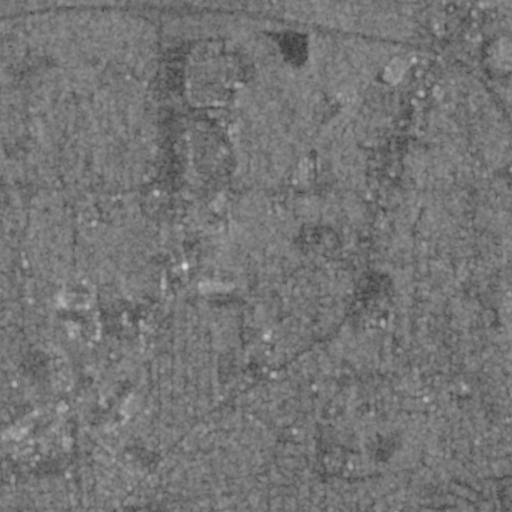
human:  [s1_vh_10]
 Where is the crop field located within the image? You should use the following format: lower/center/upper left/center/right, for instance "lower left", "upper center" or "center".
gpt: The crop field is located in the upper right of the image.
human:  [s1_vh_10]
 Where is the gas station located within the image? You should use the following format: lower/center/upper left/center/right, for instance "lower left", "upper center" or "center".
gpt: The gas station is located in the upper right of the image.
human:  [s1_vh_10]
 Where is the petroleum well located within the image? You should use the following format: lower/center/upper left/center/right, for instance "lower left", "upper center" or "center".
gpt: The petroleum well is located in the upper right of the image.
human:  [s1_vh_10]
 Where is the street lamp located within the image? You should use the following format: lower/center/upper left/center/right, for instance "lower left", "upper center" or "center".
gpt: The street lamp is located in the upper right of the image.
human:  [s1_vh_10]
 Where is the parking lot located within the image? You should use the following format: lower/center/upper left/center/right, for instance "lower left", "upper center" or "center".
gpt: There is no parking lot in the image.

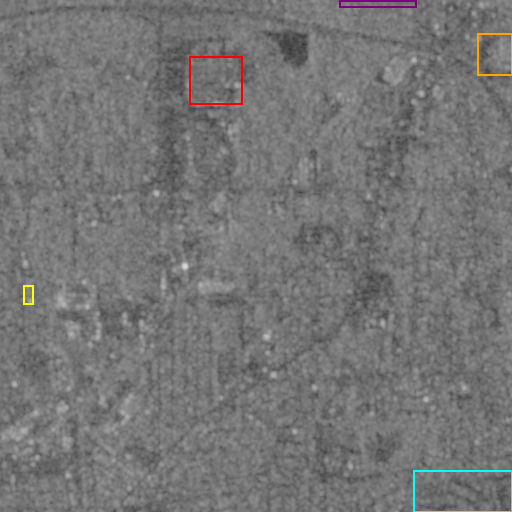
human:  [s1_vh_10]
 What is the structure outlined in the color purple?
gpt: The structure outlined in purple is a crop field.
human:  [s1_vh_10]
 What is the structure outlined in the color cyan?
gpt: The structure outlined in cyan is a park.
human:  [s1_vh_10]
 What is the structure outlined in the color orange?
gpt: The structure outlined in orange is a parking lot.
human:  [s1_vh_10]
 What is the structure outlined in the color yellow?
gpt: The structure outlined in yellow is a power substation.
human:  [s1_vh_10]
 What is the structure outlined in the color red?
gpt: The structure outlined in red is a building.
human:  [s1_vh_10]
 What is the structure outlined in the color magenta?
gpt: There is no magenta outline.